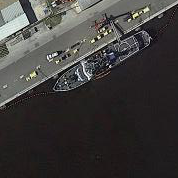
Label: combat